Interaction volume radius: 10 \u00c5
Interaction volume height: 15 \u00c5
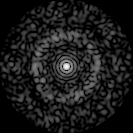
Disorder parameter: 0.8275